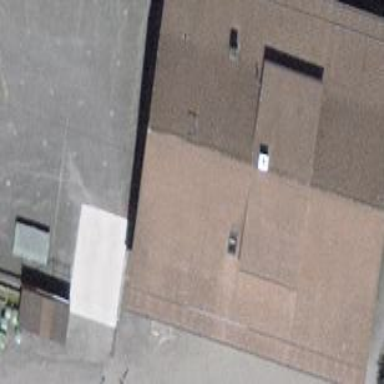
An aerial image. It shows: School building.